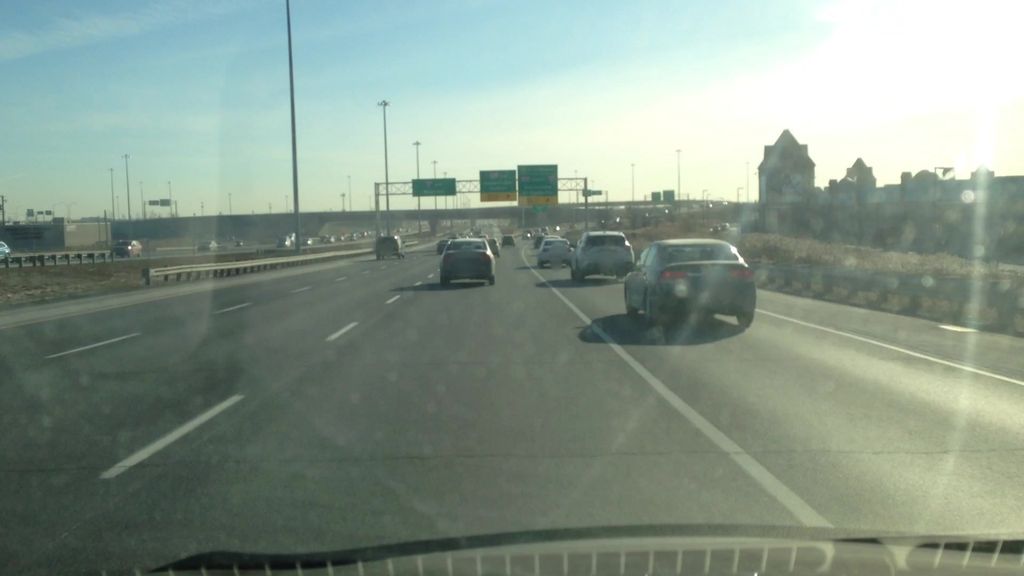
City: montreal